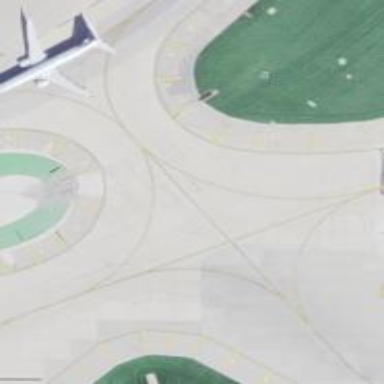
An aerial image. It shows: View of taxiway at the airport.